Question: I have a website in production, and I would like to avoid doing a big mistake...
I would like to use vaccum index command
> ./appengine-java-sdk/bin/appcfg.sh vacuum_indexes myapp/war
Does a backup can help restoring all indexes ?
Have you any recomendation before doing this kind of operation ?
Here is my datastore-indexes.xml:
'''
<datastore-index kind="Event" ancestor="false" source="manual">
<property name="date_list" direction="asc" />
<property name="e_name" direction="asc" />
</datastore-index>
<datastore-index kind="U" ancestor="false" source="manual">
<property name="u02_name" direction="asc" />
<property name="u04_zona" direction="asc" />
</datastore-index>
<datastore-index kind="S" ancestor="false" source="manual">
<property name="cookie" direction="asc" />
<property name="dateCreated" direction="asc" />
</datastore-index>
'''
Here is a screeshot of my current indexes status (in red, are the indexes I should actually use):

Thanks you,
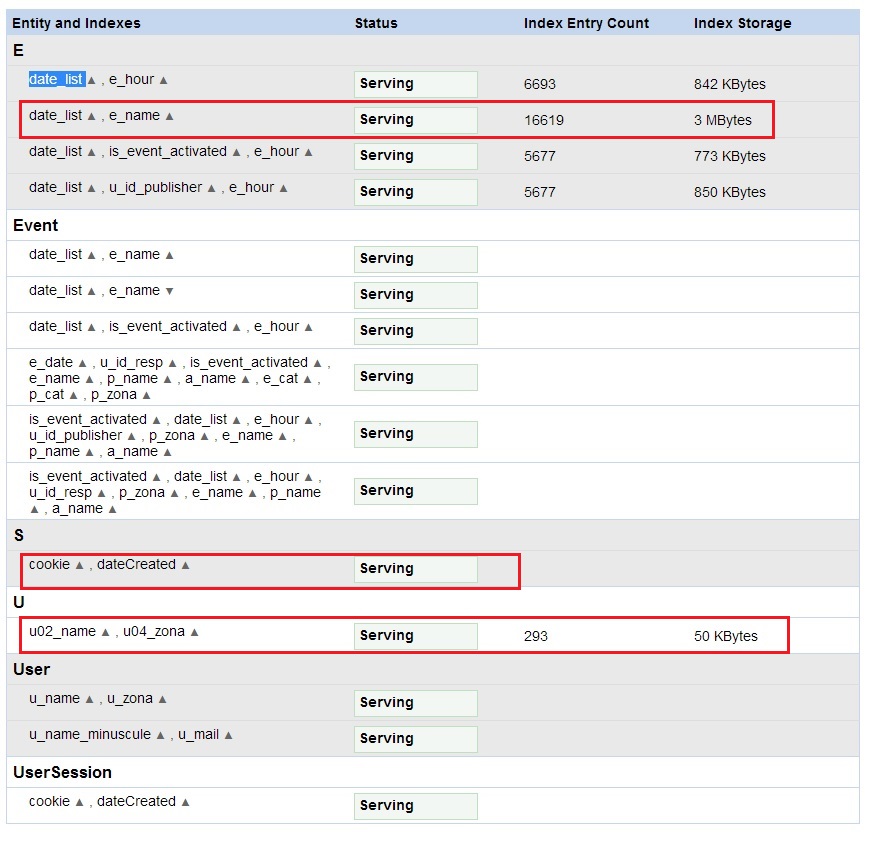
Answer: <URL>, and the upvoted answer describes a sensible recovery procedure.
To get some confidence you could use the <URL>, Datastore Admin page to copy all your data to another app and perform all your maintenance work there first. The data volumes shown should copy fairly quickly. The copy will give you peace of mind and would also be a handy warm standby backup in case the unthinkable happens to you production data.